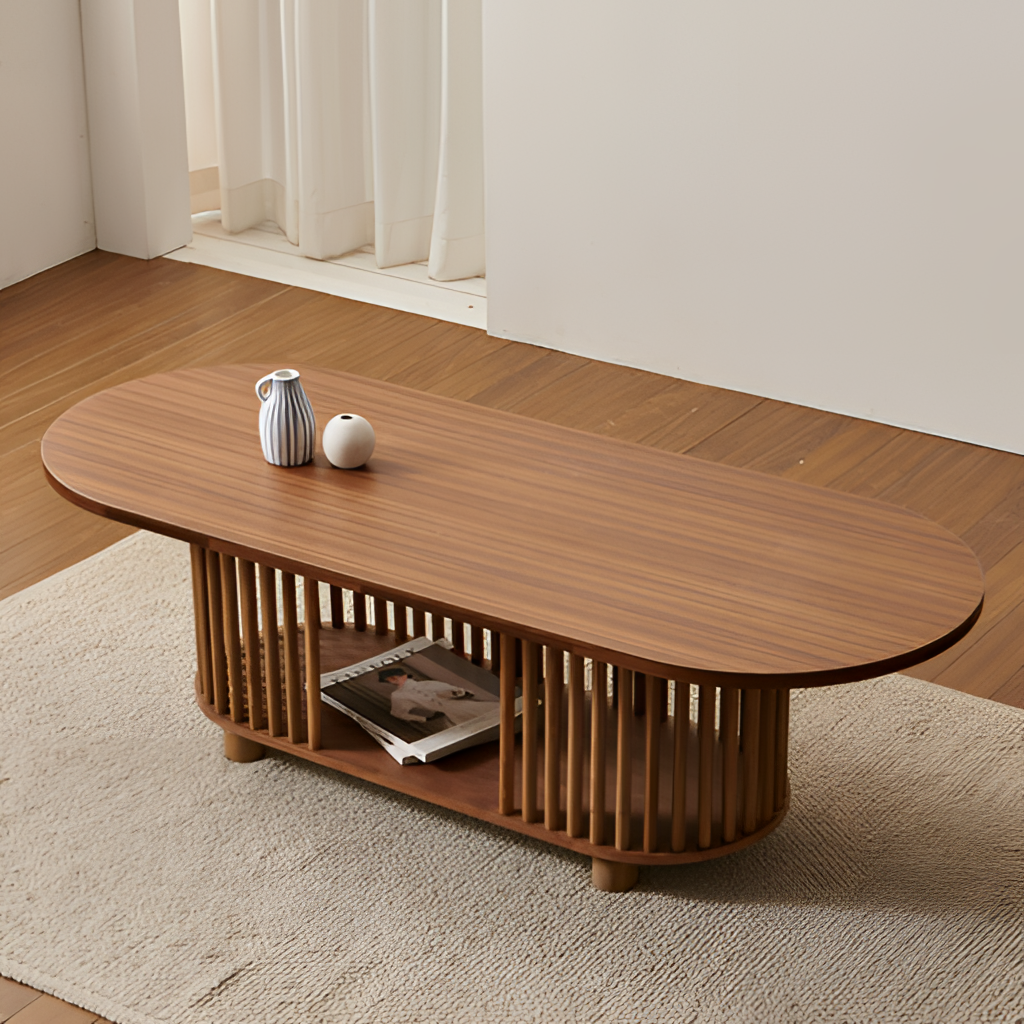
living room, brown wood coffee table, contemporary, paint wallpaper, with solid pattern, brown wood flooring, with plank pattern